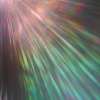
Label: sunburn